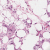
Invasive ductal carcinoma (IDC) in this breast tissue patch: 0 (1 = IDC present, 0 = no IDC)